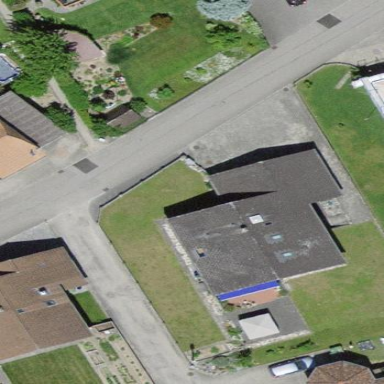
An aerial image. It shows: Residential building.